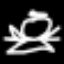
Label: angel